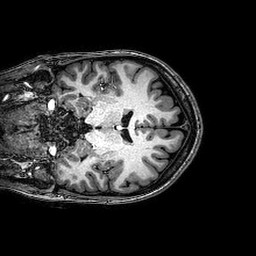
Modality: T1w
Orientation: coronal
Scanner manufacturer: philips
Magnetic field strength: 3 T
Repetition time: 0.008211 s
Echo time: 0.00377 s